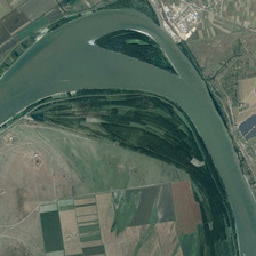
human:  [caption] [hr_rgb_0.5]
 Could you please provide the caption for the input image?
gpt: An Argyle has an Eyot.

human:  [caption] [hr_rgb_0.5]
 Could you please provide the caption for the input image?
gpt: There's an eyot in the river shaped like a bow.

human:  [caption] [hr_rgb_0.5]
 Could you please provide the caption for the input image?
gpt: there lies a small green island at the curve of the river crossing this farmland .

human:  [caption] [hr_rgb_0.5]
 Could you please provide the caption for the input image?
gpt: There is a small river in the curved river.

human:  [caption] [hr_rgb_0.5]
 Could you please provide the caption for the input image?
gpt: The curve of the river